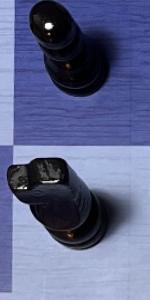
Label: Knight_Black